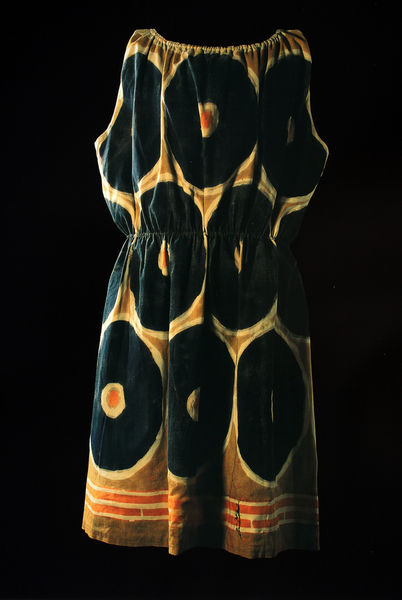
Titel: Kostüm für einen Böotier im Ballett "Narcisse"
Künstler: Léon Bakst
Standort: Monaco
Institution: Nouveau Musée National
Schlagwörter: blau, weiß, gelb, ocker, ausschnitt, braun, frau, kleid, orange, schwarz, gürtel, rot, mode, muster, rock, kleidung, kragen, gold, mantel, stoff, schön, kreis, rund, taille, rand, blue, white, black, dress, female, skirt, weiblich, woman, yellow, gestreift, streifen, gown, pattern, print, brown, raffung, punkte, grafisch, punkt, kreise, kurz, geschnürt, jumper, horizontal, gerafft, textil, dots, fabric, graphic, baumwolle, tailliert, photo, batik, clothes, design, dot, kringel, circle, circles, lines, cloth, ärmellos, gegürtet, stripes, fashion, knielang, clothing, kyoto, shift, tan, streife, photography, ethnologie, 1900, yelow, hem, 1970, single, waisted, maxy, fitted, patternm, elastic, sleeveless, woman's, photorealism